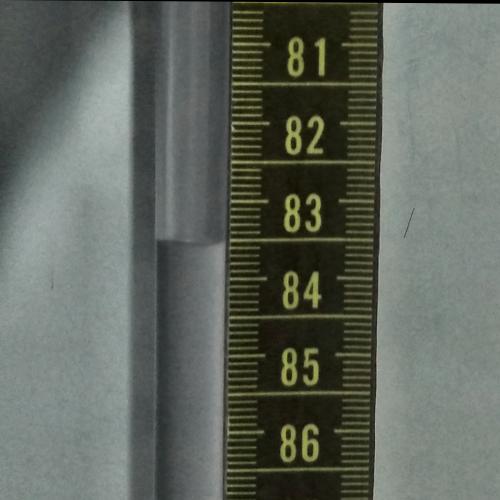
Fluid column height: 83.5 cm